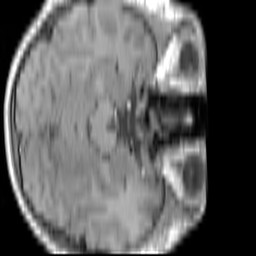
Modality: T1w
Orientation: axial
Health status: ill
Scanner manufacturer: siemens
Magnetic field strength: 3 T
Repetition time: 0.4 s
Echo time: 0.00246 s